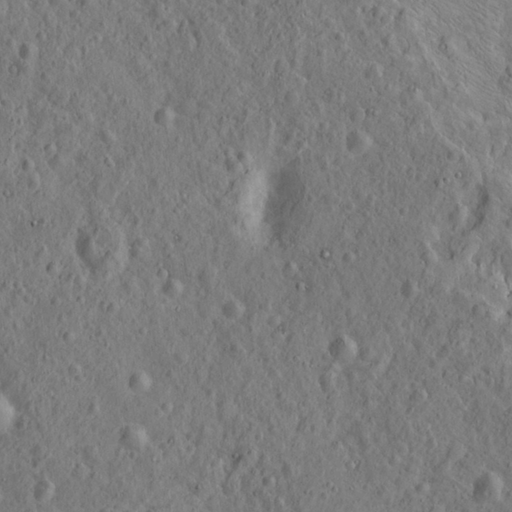
Classes present: Background, Cone